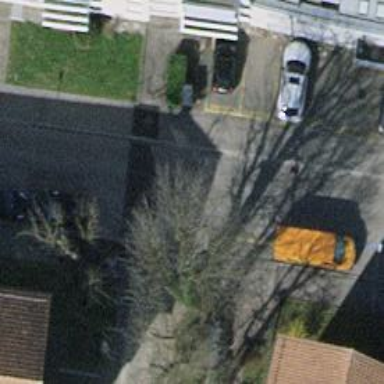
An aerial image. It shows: Unmarked crossing with traffic calming table.